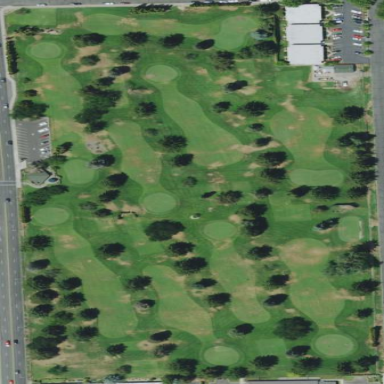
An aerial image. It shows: Golf course with lush grass surroundings.